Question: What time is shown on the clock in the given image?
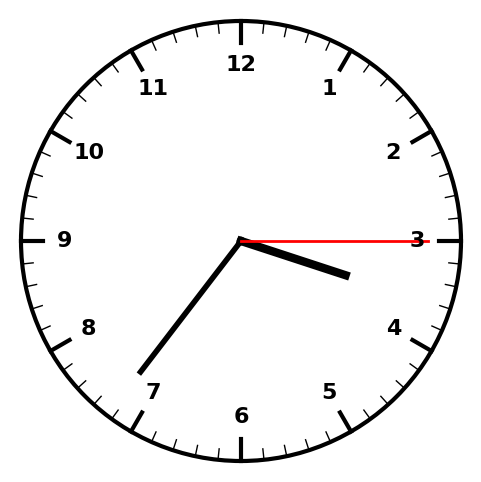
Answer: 03:36:15